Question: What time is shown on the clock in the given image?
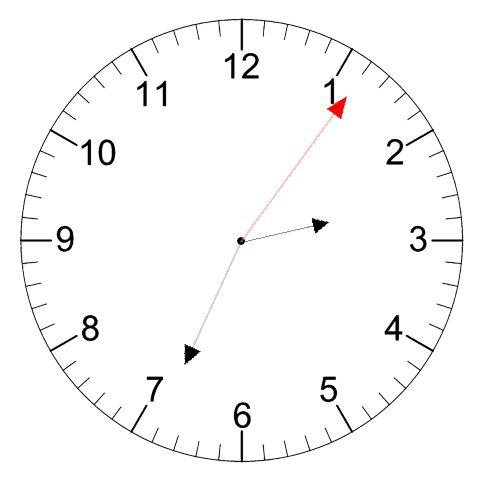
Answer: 02:34:06